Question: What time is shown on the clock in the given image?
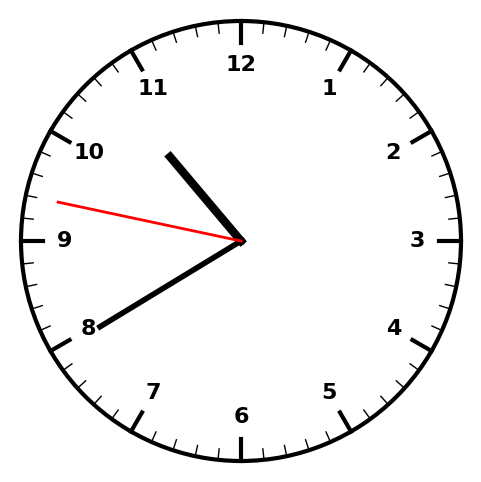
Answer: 10:39:47